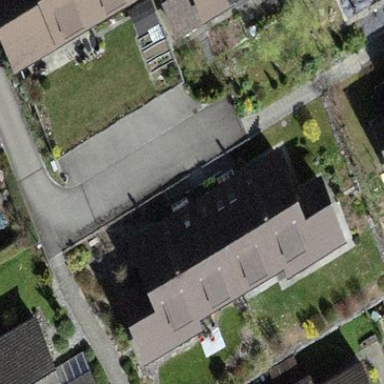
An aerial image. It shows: Building with tile roof.